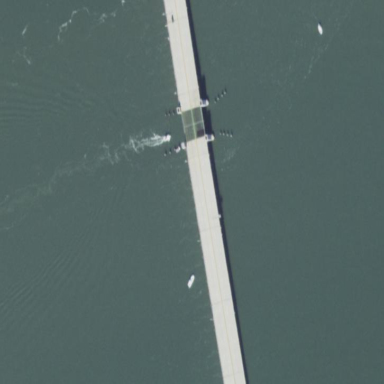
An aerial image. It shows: Man-made bridge.